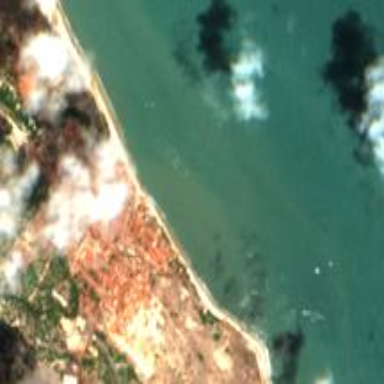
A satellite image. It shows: Scenic beach with natural beauty.